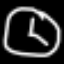
Label: clock